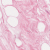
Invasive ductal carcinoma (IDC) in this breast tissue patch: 0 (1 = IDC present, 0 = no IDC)